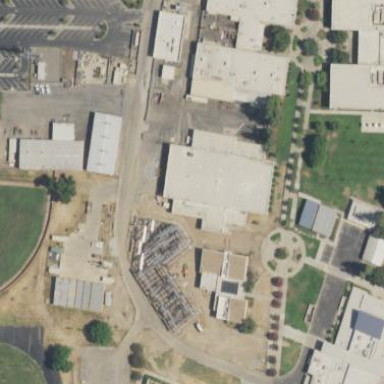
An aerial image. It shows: College building.